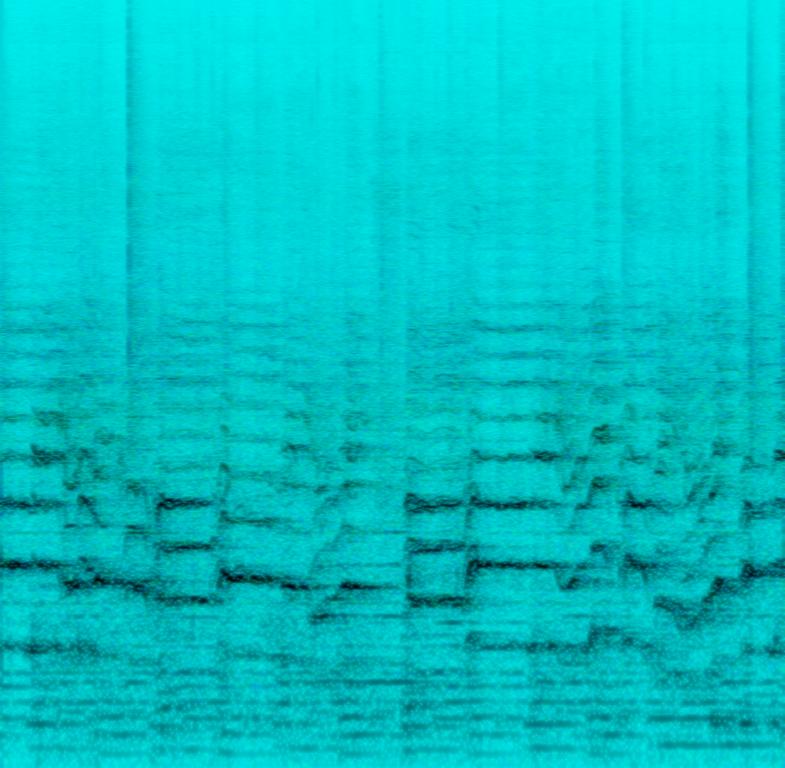
The low quality recording features a live performance that consists of harmonizing female vocals singing over mellow piano and groovy trombone melody. There are some shoe tapping sounds from performers. It sounds fun, happy, joyful and the recording is in mono and noisy.